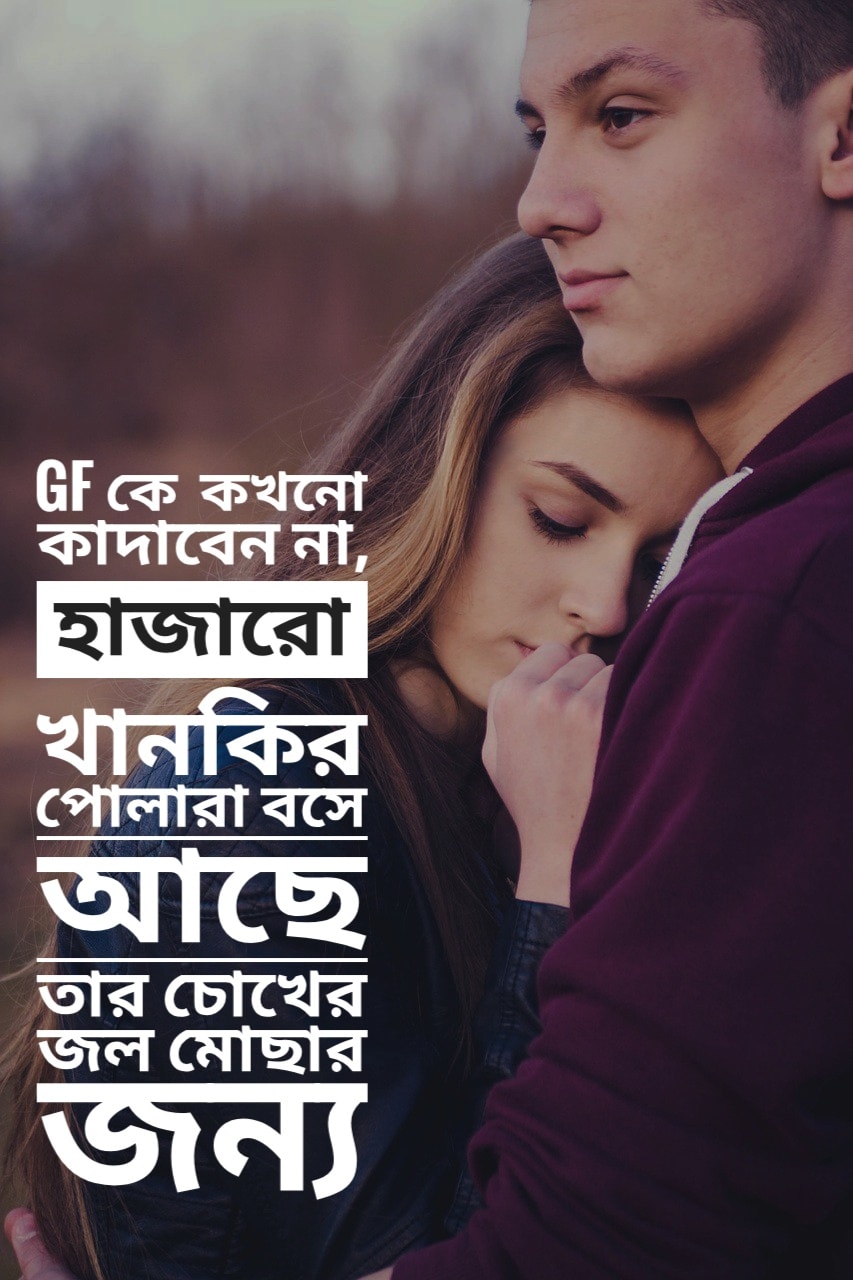
Text: GF কে কখনো কাদাবেন না , হাজারো খানকির পোলারা বসে আছে তার চোখের জল মোছার জন্য
Label: Hate
Hate category: Personal Offence
Targeted group: Individual